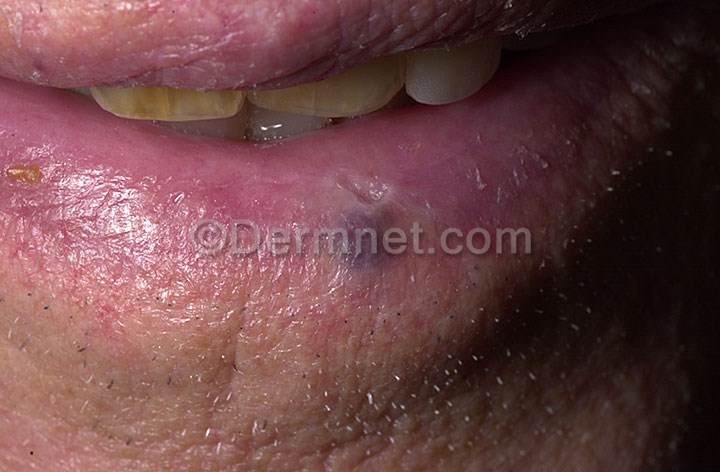
Disease: Vascular Tumors